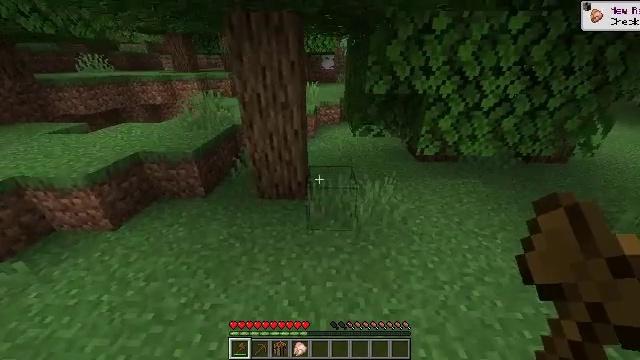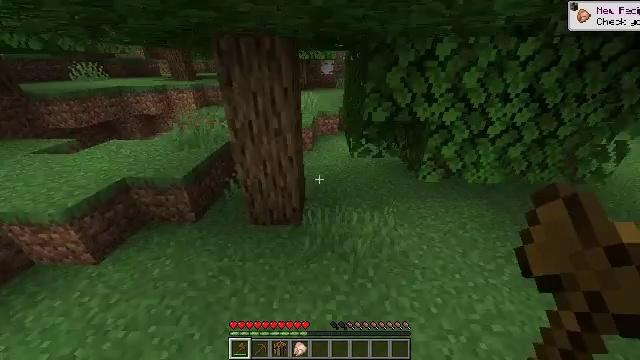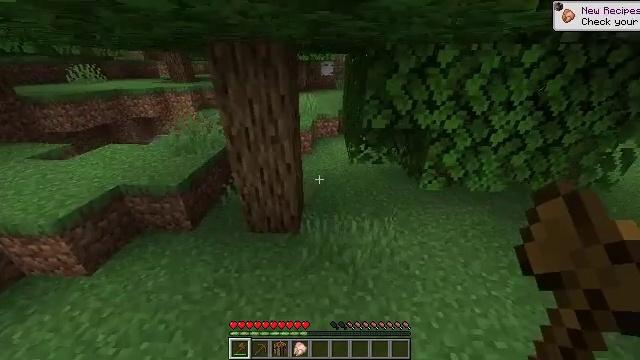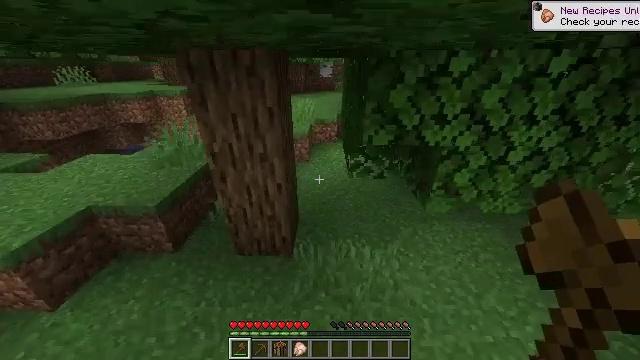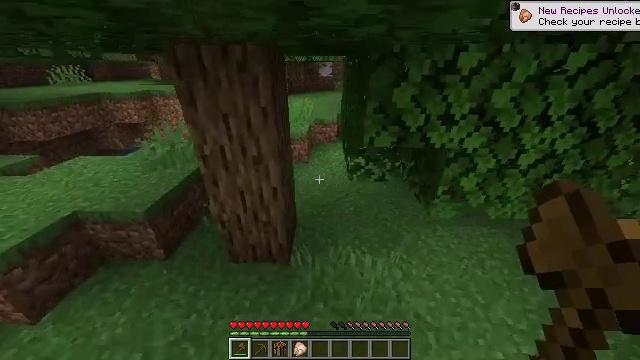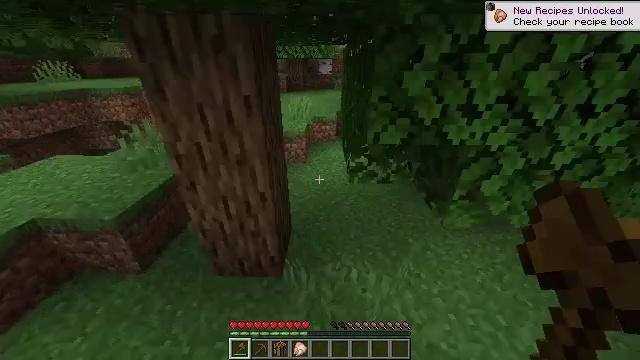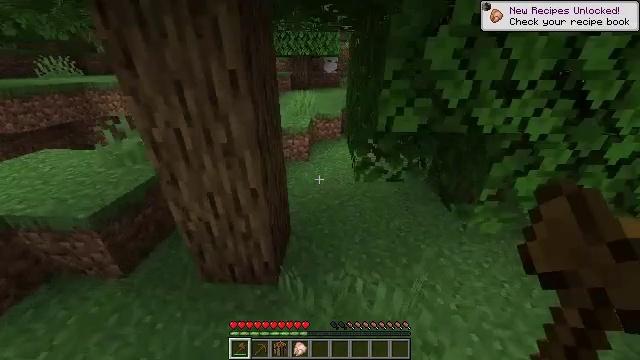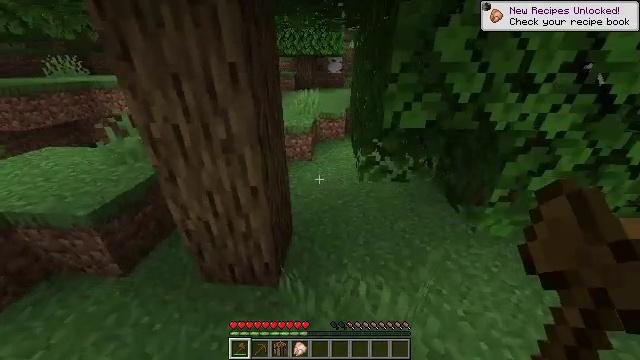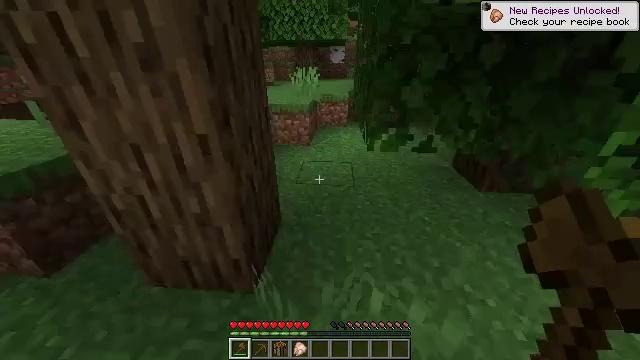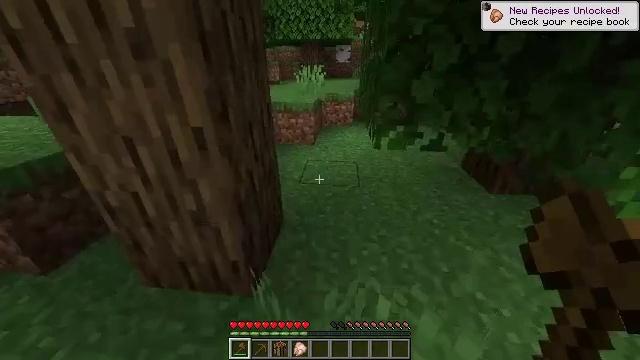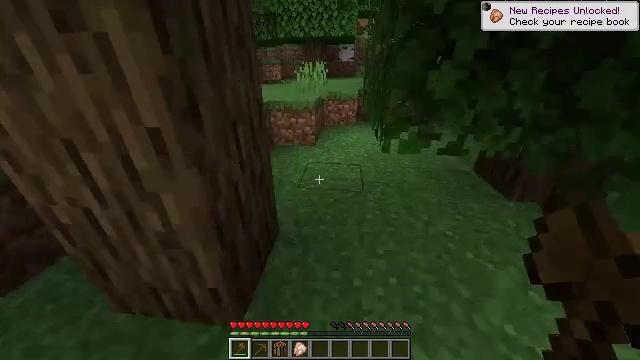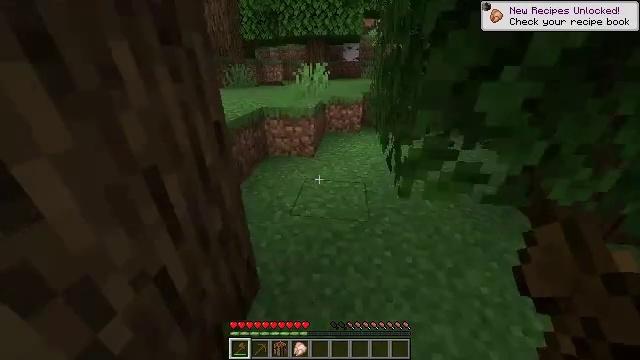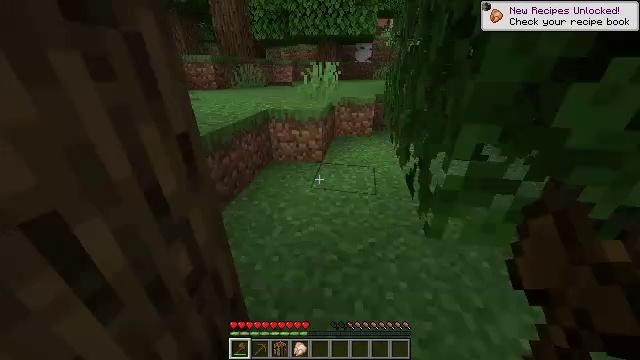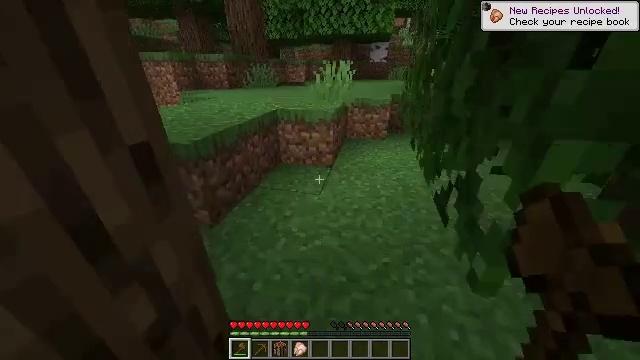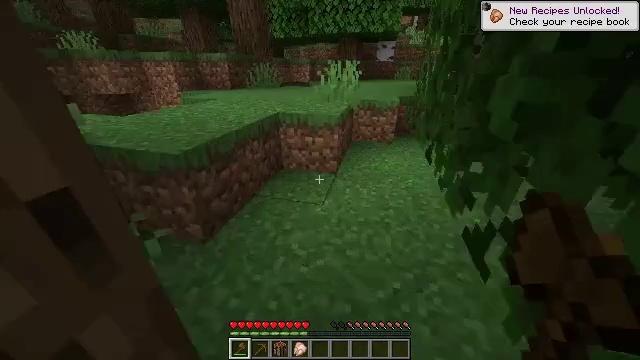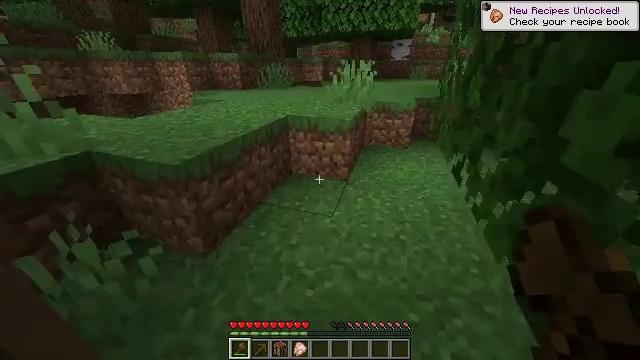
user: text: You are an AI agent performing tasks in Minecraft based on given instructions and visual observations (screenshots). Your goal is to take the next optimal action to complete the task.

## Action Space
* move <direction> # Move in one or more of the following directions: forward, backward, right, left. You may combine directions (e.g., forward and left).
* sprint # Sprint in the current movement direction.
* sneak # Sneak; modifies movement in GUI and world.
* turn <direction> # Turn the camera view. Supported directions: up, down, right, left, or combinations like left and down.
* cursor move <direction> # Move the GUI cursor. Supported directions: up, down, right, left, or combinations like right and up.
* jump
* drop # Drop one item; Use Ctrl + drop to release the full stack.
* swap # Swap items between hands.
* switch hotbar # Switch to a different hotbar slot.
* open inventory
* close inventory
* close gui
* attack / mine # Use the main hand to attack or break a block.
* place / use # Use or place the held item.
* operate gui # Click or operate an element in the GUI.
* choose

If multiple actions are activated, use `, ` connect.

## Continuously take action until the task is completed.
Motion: motion action
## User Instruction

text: Kill the chicken.
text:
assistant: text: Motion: move forward and move right, sprint, jump
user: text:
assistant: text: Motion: move forward, sprint
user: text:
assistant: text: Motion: move forward, sprint
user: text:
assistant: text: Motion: move forward, sprint
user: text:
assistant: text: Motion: move forward, sprint
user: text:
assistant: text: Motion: move forward, sprint, turn left
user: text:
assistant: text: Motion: move forward, sprint, turn left
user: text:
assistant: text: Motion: move forward, sprint
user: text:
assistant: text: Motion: move forward, sprint, turn left
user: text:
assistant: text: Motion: move forward, sprint
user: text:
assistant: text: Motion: move forward, sprint, turn left
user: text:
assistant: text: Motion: move forward, sprint, turn left
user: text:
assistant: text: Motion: move forward, sprint, turn left
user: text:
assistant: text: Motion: move forward, sprint, turn left
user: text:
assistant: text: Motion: move forward, sprint, turn left
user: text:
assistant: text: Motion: move forward, sprint, turn left
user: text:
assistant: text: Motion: move forward, sprint
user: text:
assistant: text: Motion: move forward, sprint, turn left
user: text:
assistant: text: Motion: move forward, sprint, turn left
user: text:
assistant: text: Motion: move forward, sprint
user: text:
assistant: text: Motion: move forward, sprint, jump
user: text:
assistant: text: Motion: move forward, sprint, jump
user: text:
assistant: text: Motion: move forward, sprint, jump
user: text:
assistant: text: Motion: move forward, sprint, jump
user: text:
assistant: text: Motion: move forward, sprint, jump
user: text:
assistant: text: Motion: move forward, sprint, jump
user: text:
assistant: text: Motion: move forward, sprint, jump
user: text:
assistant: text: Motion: move forward, sprint, turn right, jump
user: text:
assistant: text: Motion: move forward, sprint, turn right, jump
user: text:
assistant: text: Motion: move forward, sprint, turn right and down, jump